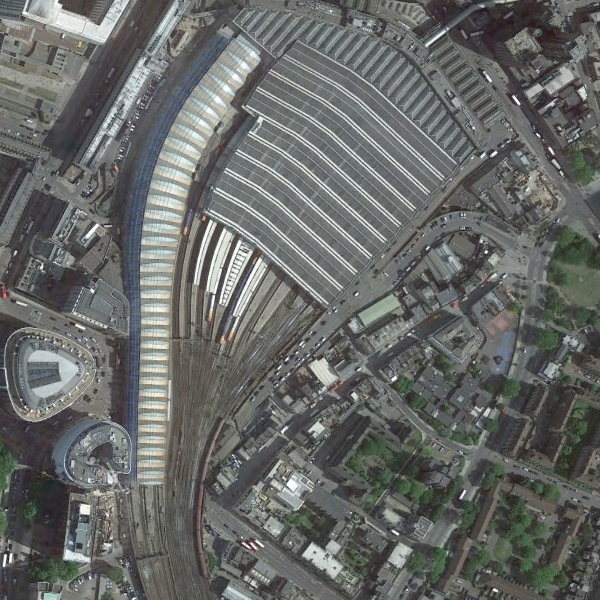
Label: RailwayStation